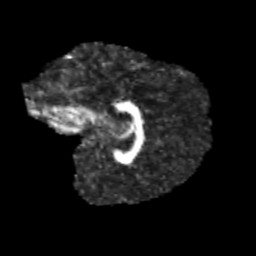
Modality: FA
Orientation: sagittal
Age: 11
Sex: male
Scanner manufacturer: siemens
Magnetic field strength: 3 T
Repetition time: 3.8 s
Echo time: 0.07 s